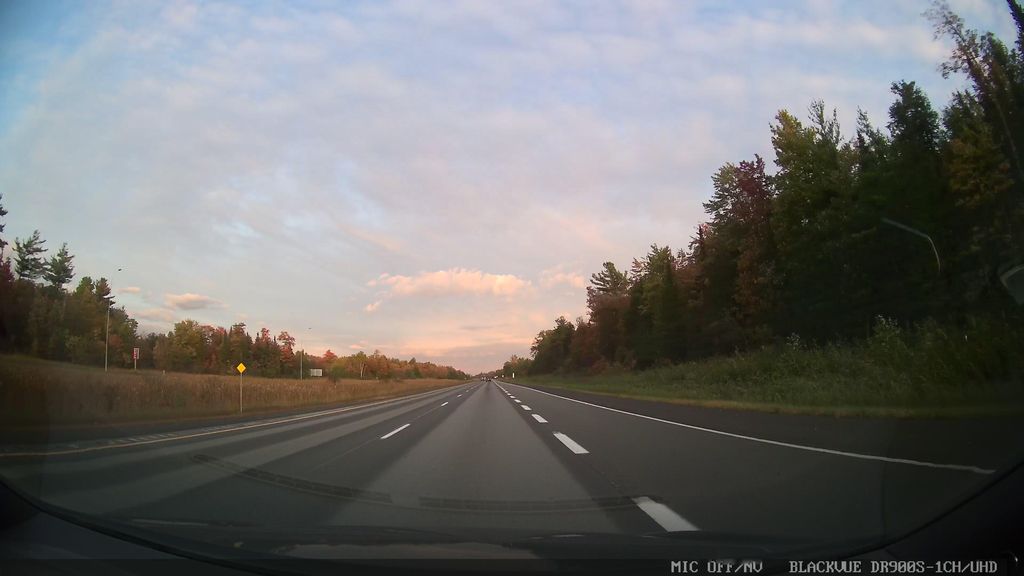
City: ottawa-gatineau